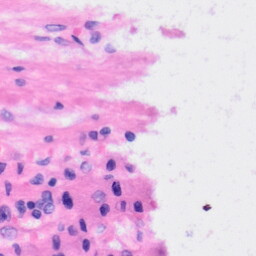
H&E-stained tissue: Liver